Interaction volume radius: 5 \u00c5
Interaction volume height: 15 \u00c5
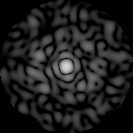
Disorder parameter: 0.8382